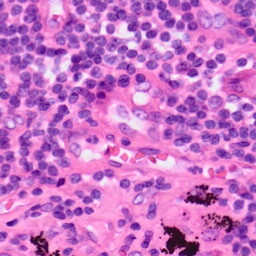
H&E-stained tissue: Lung